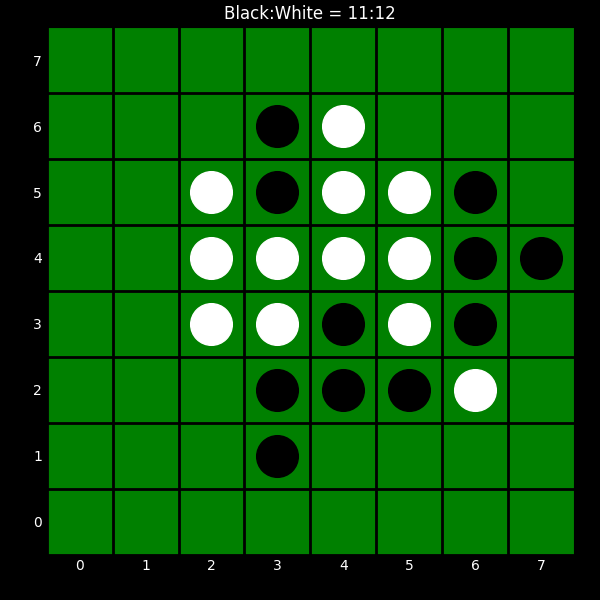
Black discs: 11
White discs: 12